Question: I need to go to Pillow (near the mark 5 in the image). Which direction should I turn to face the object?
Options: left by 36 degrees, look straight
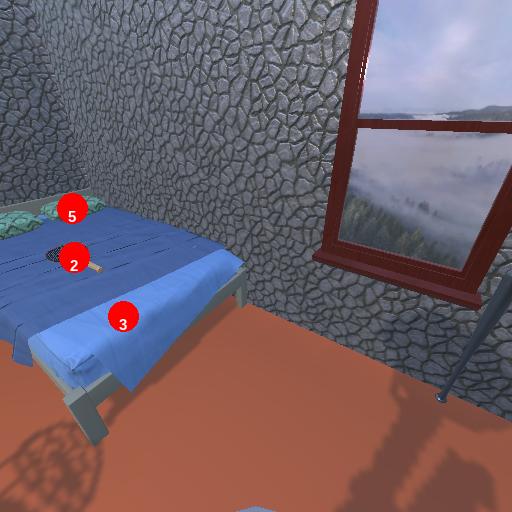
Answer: left by 36 degrees